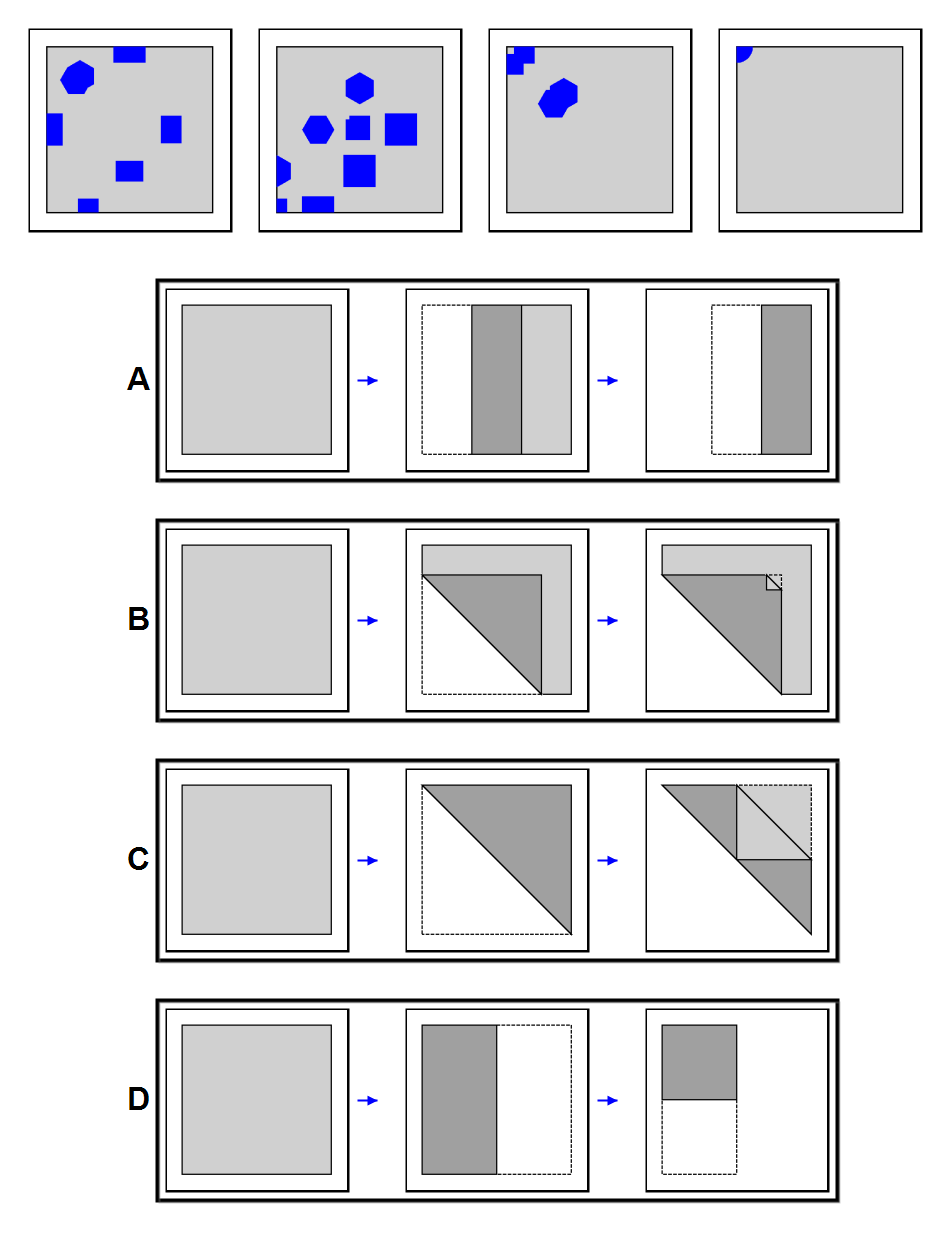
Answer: C